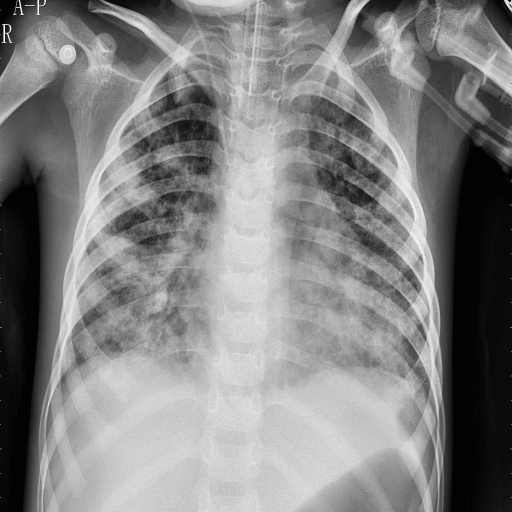
Finding: PNEUMONIA